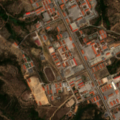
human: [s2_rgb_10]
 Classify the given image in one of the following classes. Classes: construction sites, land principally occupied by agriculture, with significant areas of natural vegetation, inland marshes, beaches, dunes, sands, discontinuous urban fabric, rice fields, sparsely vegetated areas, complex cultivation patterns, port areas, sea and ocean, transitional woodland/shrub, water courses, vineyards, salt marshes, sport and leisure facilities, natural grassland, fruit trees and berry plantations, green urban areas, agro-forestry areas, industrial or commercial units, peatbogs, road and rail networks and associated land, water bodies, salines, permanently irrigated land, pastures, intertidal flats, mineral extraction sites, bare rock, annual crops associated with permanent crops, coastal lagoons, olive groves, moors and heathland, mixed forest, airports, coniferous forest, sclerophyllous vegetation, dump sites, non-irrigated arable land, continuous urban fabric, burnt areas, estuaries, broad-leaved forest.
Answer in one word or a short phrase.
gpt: industrial or commercial units, mixed forest, transitional woodland/shrub